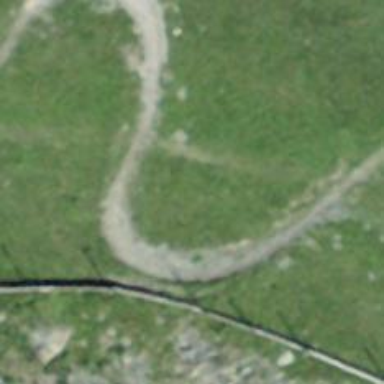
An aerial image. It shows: Path.